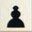
Piece: bP